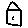
Label: house